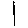
Label: line